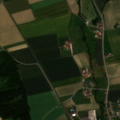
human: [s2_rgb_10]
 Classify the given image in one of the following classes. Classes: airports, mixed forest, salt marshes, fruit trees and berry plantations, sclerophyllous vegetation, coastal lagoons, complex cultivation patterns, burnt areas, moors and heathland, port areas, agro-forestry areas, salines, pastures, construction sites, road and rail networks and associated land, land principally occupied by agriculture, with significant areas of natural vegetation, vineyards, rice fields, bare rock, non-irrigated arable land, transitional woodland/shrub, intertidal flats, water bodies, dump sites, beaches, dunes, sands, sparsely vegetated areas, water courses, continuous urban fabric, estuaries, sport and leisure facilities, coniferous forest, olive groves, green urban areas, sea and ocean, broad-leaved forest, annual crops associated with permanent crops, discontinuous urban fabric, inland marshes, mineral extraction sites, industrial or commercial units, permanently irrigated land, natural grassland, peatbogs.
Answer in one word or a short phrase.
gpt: discontinuous urban fabric, non-irrigated arable land, complex cultivation patterns, coniferous forest